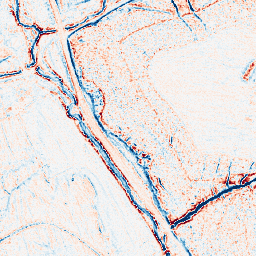
Category: edge_preserving
Decomposition family: anisotropic_diffusion
Decomposition parameters: iterations: 5
kappa: 30
gamma: 0.2
Upsampling method: nearest
Upsampling parameters: scale: 2
Upsampling scale: 2